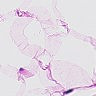
Metastatic tissue present: no